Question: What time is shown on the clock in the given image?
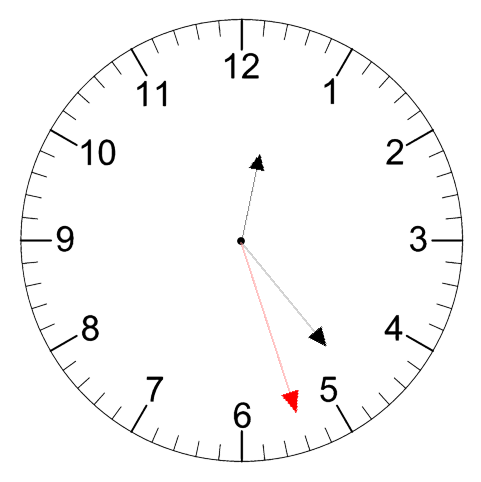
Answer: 12:23:27